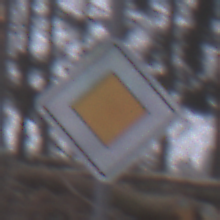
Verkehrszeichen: Vorfahrtsstrasse
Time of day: Midday
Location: Outdoor (Nature)
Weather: Overcast
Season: Autumn
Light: Natural